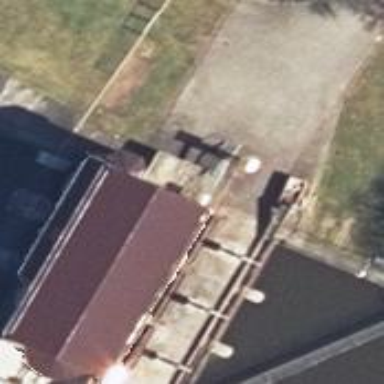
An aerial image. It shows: Industrial building with hydro power generator.